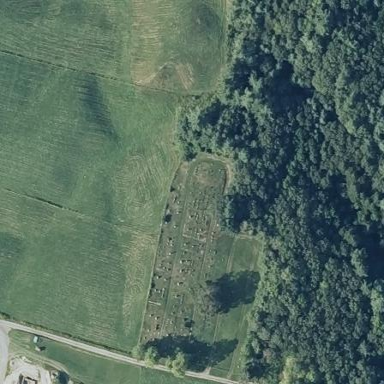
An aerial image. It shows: Cemetery or graveyard.